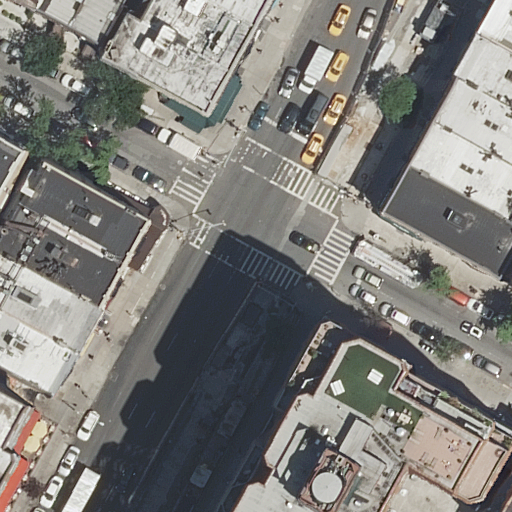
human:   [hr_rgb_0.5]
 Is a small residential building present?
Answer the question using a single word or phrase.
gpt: yes

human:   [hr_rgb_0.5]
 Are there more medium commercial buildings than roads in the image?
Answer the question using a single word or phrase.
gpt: no

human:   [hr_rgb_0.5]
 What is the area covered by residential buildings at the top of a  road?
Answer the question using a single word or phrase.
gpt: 1386m2

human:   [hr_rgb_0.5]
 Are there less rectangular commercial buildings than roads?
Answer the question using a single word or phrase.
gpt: yes

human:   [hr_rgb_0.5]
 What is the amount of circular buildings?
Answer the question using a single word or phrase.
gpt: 0

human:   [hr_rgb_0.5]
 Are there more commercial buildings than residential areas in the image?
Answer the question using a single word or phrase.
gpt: no

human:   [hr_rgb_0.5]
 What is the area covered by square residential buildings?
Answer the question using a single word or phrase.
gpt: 0m2

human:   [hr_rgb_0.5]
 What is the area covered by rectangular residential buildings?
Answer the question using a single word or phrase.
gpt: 1314m2

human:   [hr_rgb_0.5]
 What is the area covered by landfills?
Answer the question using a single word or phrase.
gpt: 0m2

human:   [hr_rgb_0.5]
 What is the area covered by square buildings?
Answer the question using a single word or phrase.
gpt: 0m2

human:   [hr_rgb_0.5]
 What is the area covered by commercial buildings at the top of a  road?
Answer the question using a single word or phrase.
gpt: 0m2

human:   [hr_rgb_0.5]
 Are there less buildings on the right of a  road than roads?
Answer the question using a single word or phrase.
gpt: no

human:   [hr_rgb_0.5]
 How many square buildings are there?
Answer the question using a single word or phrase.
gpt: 0

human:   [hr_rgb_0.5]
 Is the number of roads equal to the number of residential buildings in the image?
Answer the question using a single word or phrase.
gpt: no

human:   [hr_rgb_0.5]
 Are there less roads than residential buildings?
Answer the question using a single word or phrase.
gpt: yes

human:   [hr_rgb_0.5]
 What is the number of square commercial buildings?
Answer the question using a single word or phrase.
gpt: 0

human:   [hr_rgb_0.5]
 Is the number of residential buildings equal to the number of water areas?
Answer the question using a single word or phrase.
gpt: no

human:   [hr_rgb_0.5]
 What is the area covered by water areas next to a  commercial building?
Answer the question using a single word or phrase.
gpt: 0m2

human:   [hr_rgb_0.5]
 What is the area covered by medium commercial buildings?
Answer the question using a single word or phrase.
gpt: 0m2

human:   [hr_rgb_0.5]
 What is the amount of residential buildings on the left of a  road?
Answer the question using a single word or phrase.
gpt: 10

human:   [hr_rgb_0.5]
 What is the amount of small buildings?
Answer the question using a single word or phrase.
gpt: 7

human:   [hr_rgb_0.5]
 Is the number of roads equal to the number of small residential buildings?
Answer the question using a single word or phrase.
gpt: no

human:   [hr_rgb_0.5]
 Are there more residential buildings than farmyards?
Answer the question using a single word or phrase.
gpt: yes

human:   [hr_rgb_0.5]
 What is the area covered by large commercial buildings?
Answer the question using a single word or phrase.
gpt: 0m2

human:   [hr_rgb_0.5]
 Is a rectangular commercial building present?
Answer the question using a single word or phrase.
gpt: no

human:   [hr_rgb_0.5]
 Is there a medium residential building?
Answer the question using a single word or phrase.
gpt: yes

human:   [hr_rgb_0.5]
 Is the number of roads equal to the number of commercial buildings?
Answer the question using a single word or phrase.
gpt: no

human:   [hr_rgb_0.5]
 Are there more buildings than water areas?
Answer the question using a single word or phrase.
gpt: yes

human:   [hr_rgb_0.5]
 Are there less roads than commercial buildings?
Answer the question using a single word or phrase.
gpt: no

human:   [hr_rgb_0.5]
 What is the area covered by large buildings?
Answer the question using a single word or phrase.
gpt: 0m2

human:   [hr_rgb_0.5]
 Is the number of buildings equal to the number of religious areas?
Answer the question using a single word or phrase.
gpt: no

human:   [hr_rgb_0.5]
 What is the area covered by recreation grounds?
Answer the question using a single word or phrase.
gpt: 0m2

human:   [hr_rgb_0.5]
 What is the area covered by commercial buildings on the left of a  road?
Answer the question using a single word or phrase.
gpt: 0m2

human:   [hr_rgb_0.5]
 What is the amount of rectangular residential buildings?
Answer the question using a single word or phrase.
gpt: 13

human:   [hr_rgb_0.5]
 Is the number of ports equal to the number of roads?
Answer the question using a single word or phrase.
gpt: no

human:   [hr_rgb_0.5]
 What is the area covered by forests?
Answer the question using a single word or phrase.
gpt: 0m2